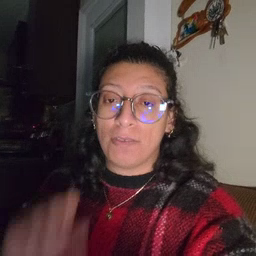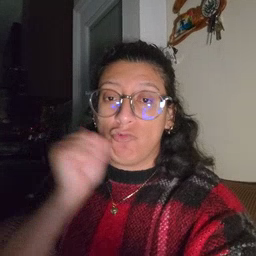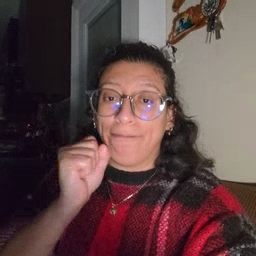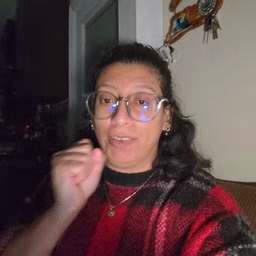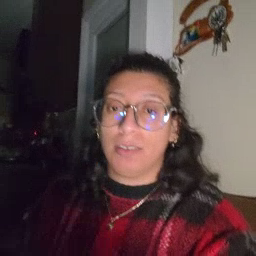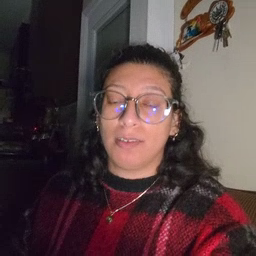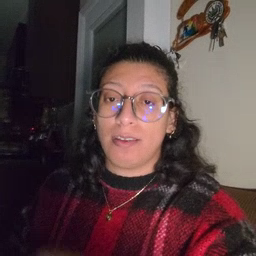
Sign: refrigerator